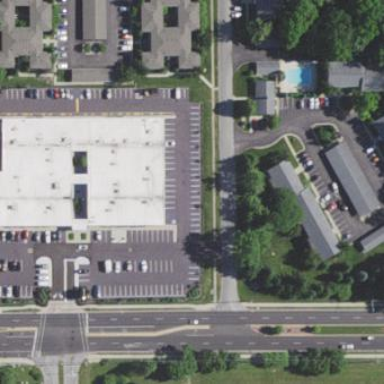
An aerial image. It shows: Retail building.